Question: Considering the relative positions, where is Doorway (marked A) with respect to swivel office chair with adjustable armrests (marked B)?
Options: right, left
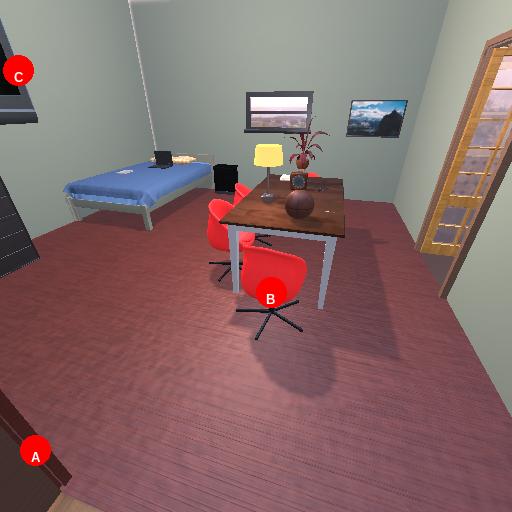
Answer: right